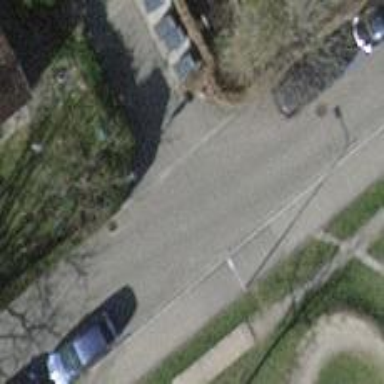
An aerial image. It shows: Asphalt road in living street.